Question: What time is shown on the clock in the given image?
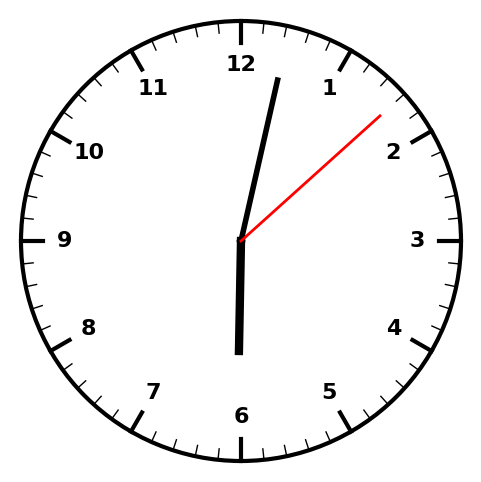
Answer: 06:02:08